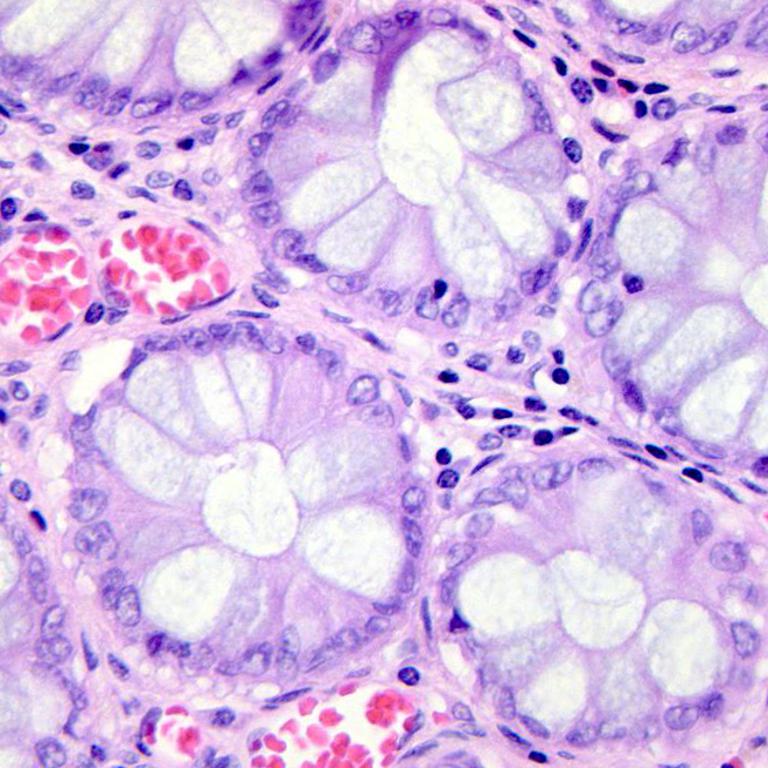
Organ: colon
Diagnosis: benign